Field crop: tomato
Growth stage: 2
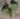
Species: solanum